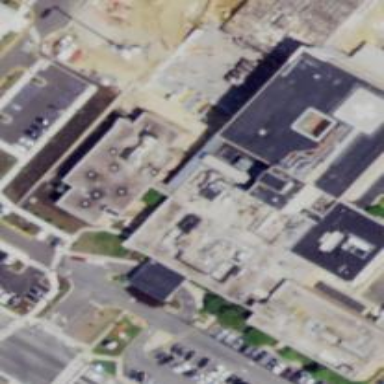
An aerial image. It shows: Hospital building.